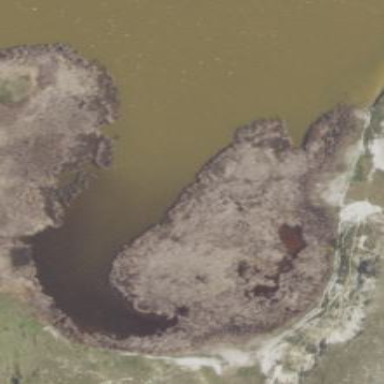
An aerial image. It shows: Reservoir area.